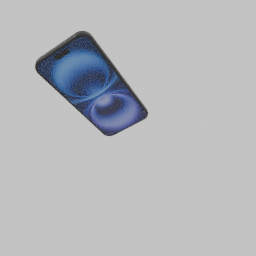
Label: electronics